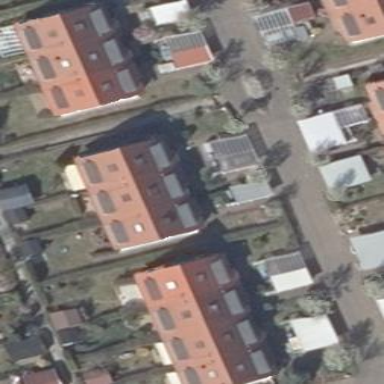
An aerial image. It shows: Terrace-style building with gabled roof.